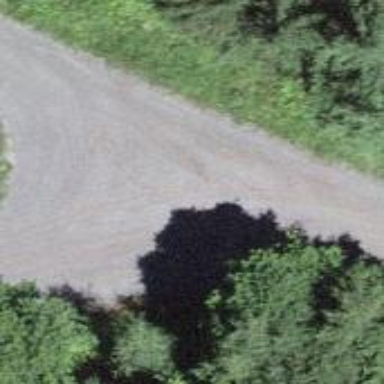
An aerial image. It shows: Well-maintained track road of grade 1.